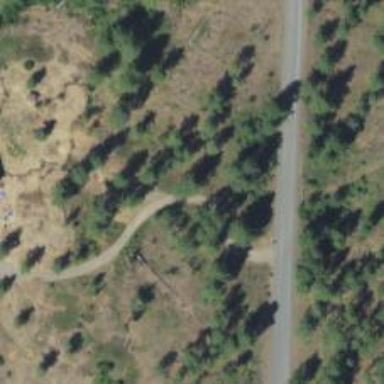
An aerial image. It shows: Driveway leading to service road.